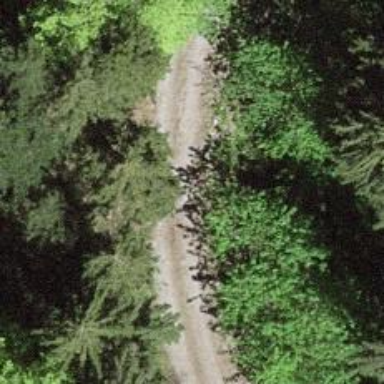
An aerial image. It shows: Gravel track with grade2 quality.